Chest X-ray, AP view. Patient: 45 years old, sex F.
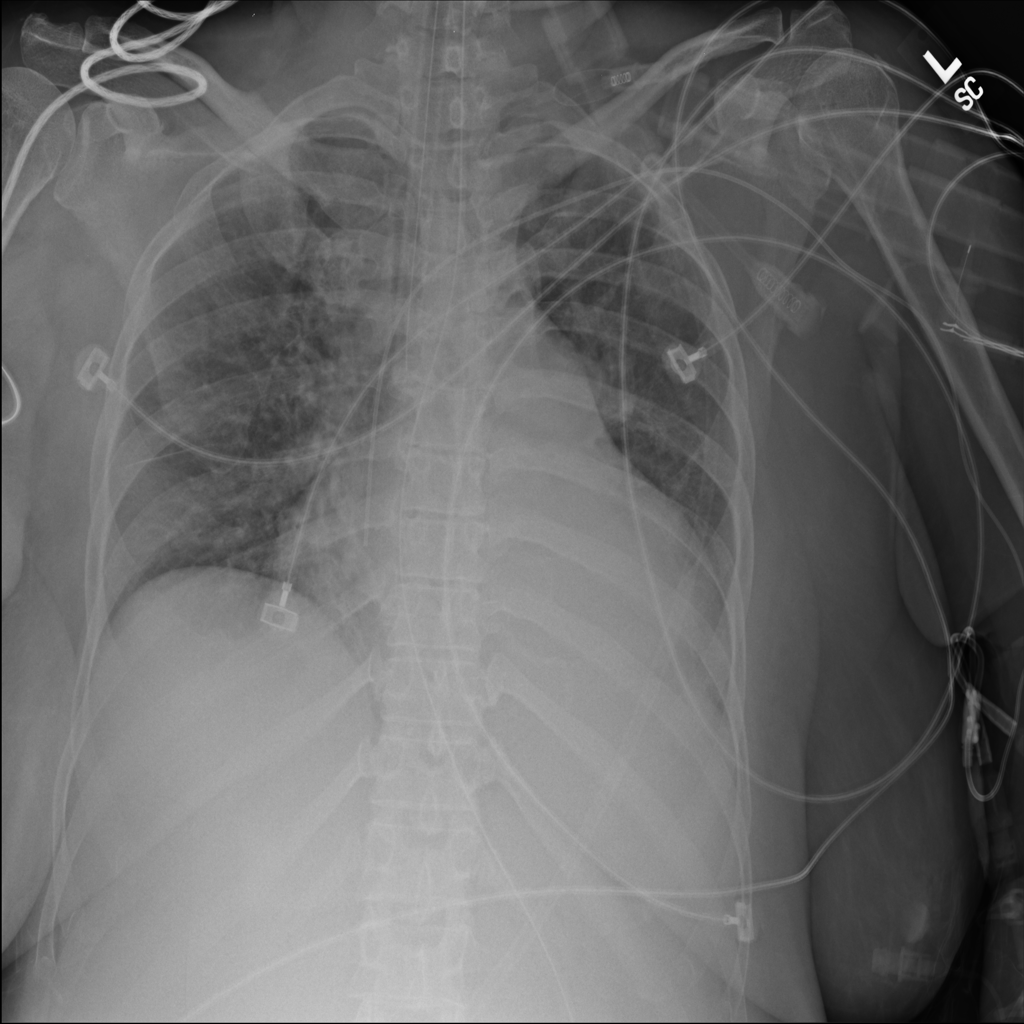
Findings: No Finding